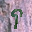
Label: 9